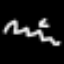
Label: squiggle